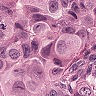
Metastatic tissue present: yes